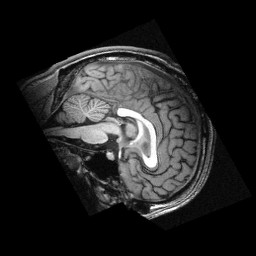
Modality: T1w
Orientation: sagittal
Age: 20
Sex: male